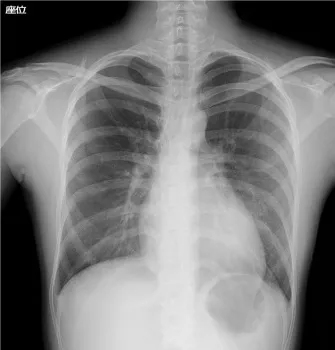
Chest imaging showing signs of COVID-19. . A: Chest X-ray showing an abnormal shadow in the left lower zone on admission.
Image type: radiology (x_ray)